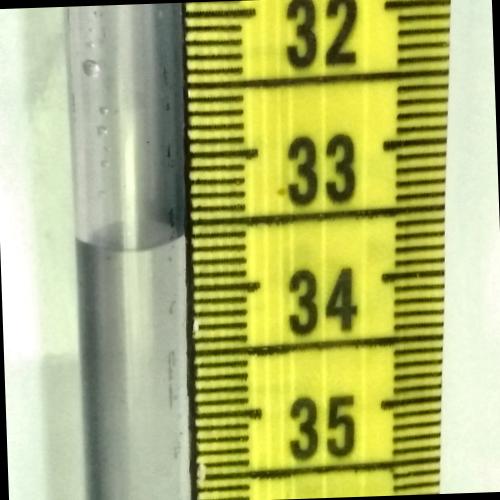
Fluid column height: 33.6 cm